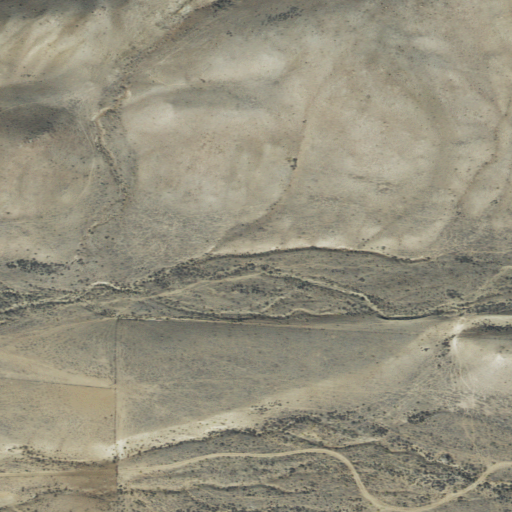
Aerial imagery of valley in Montana named Earls Gulch containing grassland and shrub